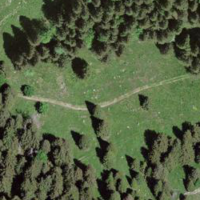
EUNIS habitat code: 44
Species observed at this site:
Silene dioica